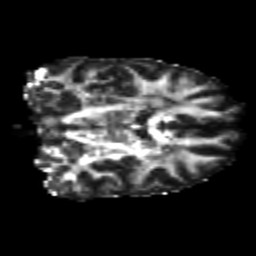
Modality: FA
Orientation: coronal
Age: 26
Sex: male
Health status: healthy
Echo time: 0.074 s